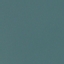
Label: SeaLake